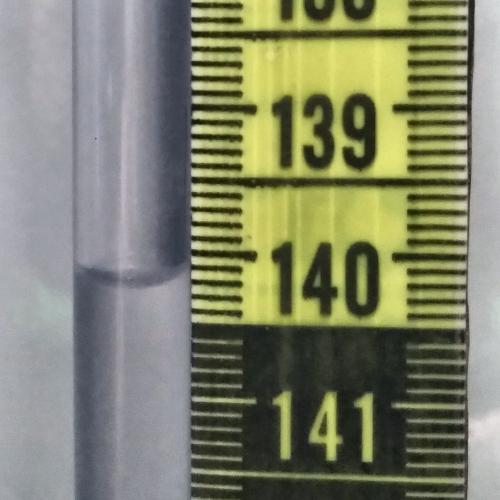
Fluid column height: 140.2 cm